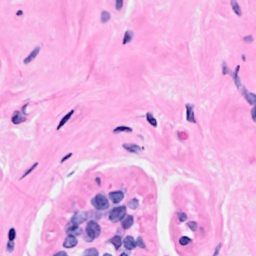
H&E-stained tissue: Breast